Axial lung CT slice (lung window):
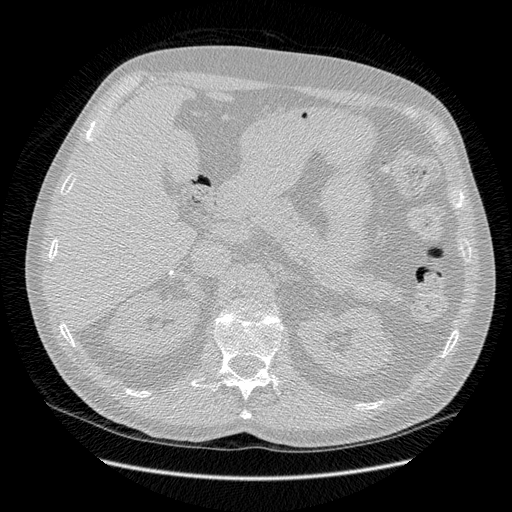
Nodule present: no